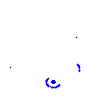
Particle: kaon